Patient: sex F, age 66
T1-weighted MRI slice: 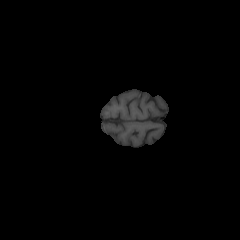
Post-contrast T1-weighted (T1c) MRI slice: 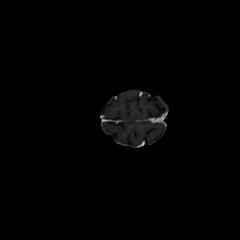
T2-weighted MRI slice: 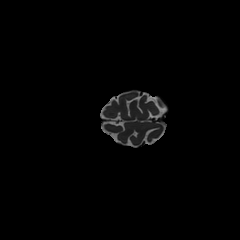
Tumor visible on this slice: no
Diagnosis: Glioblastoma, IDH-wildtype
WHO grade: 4